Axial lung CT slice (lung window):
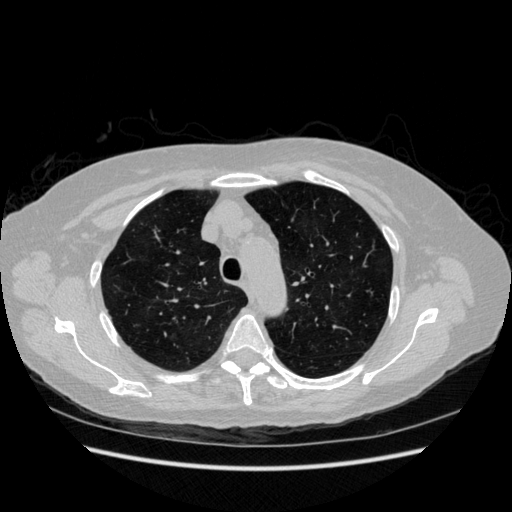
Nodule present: no